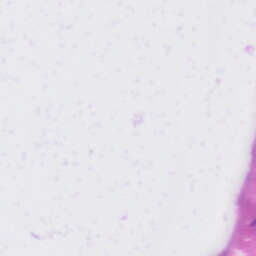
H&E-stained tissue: Liver